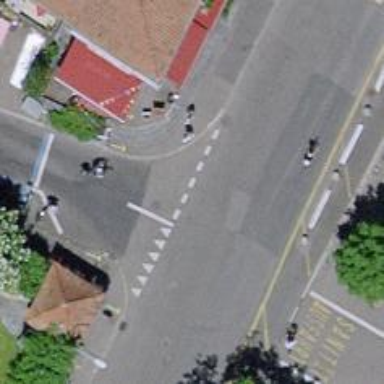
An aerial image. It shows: Kerb barrier.